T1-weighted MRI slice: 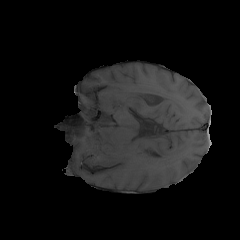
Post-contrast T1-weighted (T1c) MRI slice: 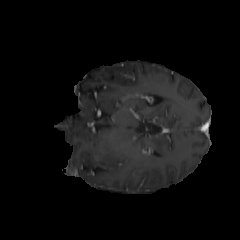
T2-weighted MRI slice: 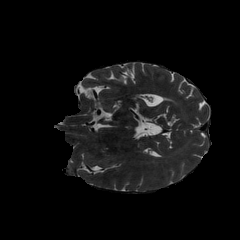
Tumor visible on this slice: no